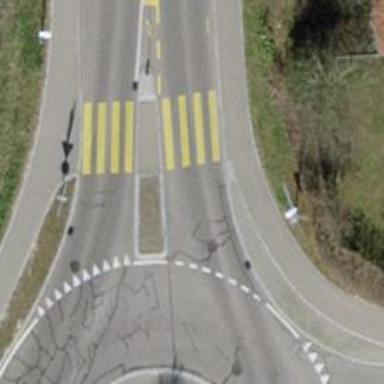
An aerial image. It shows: Uncontrolled zebra crossing with pedestrian island and markings.